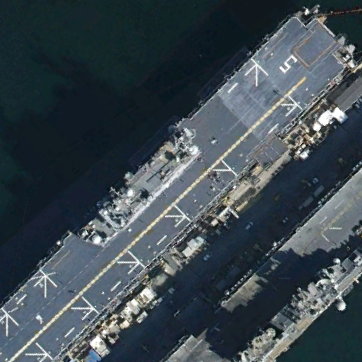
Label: assault